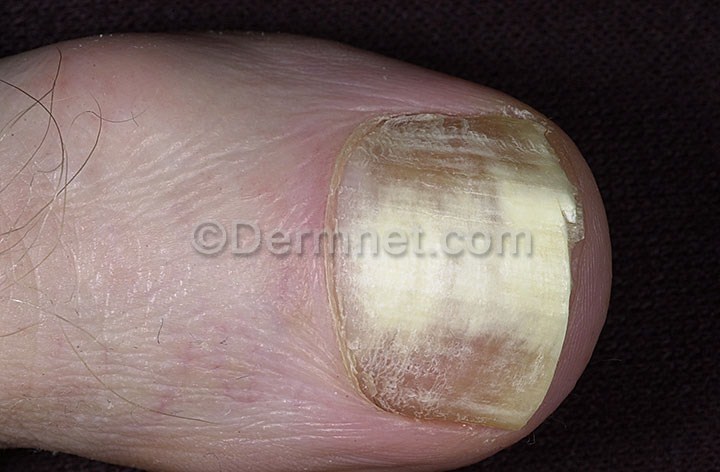
Disease: Nail Fungus and other Nail Disease